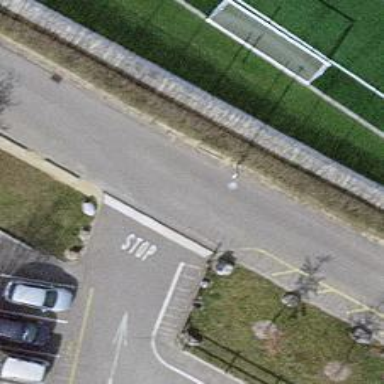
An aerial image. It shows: Road with stop sign.